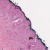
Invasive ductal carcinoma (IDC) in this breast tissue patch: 0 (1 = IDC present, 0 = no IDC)